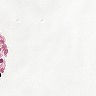
Metastatic tissue present: no